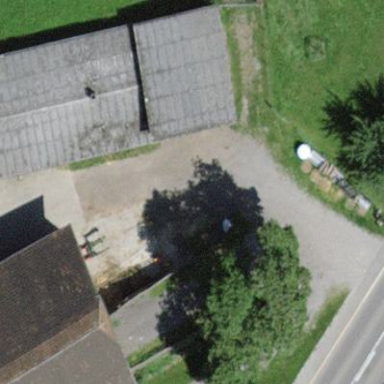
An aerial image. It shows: Rural barn.